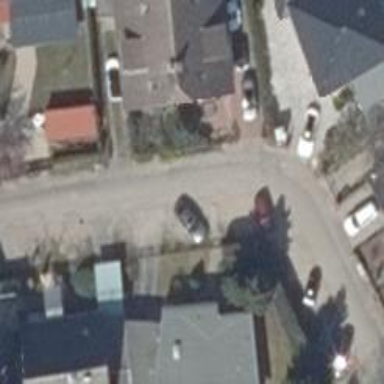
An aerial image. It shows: Residential road with parking lane on the left.